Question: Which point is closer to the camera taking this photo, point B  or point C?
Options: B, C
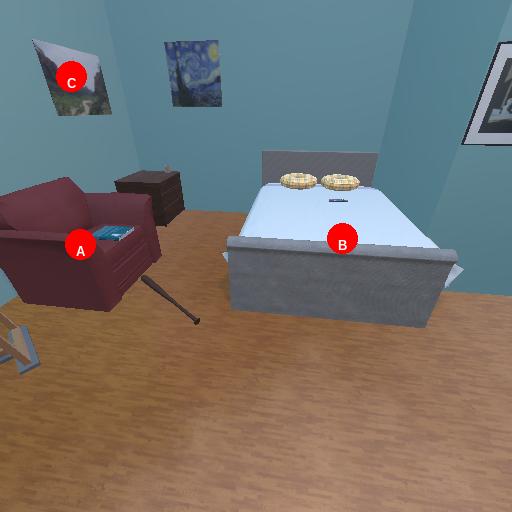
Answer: B